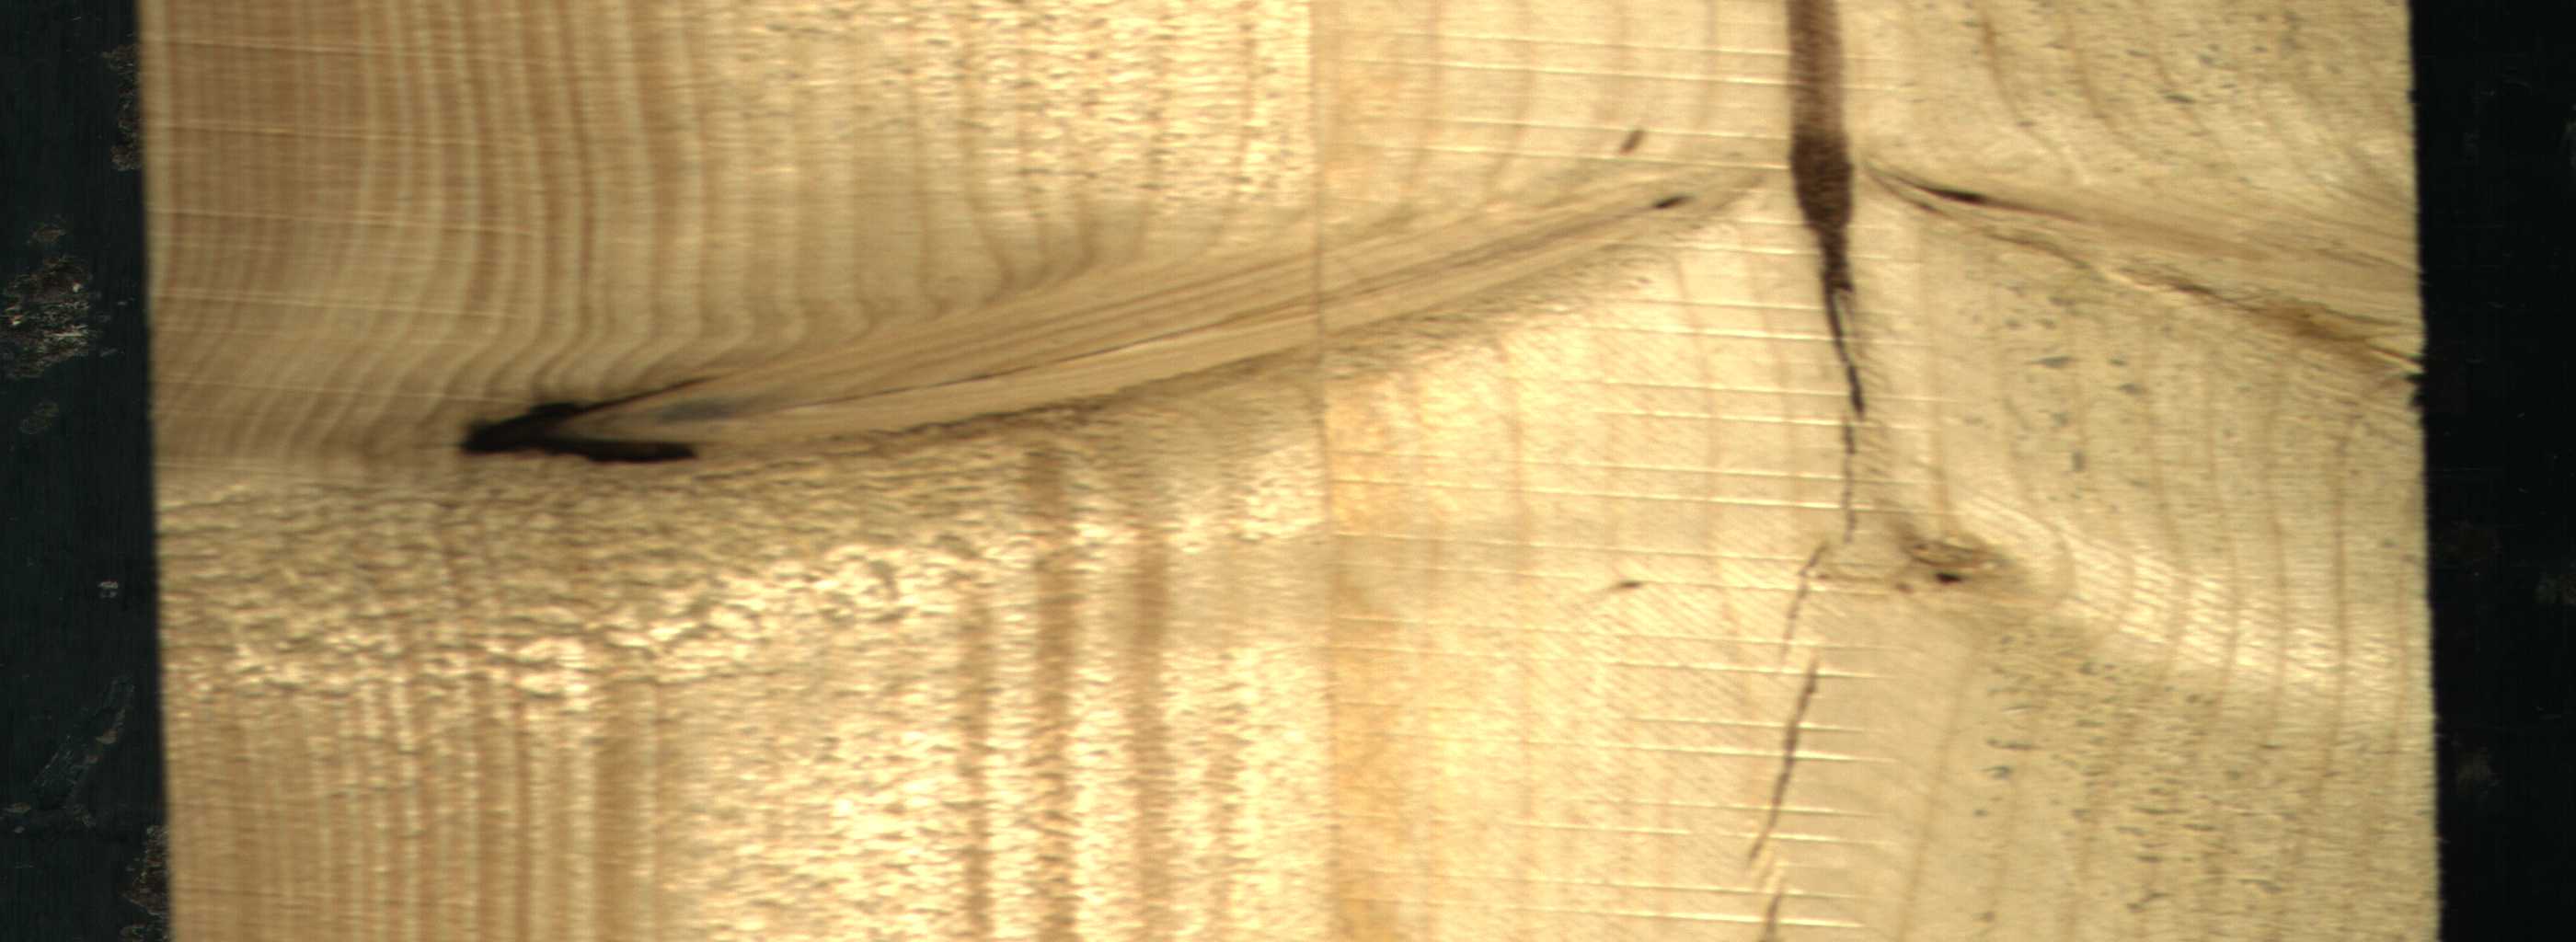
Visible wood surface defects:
Marrow
Crack
Dead_Knot
Live_Knot
Live_Knot
Live_Knot